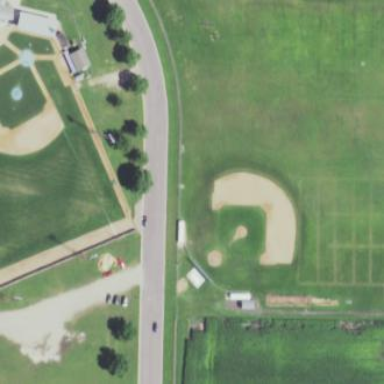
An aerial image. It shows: Baseball pitch for leisure land.